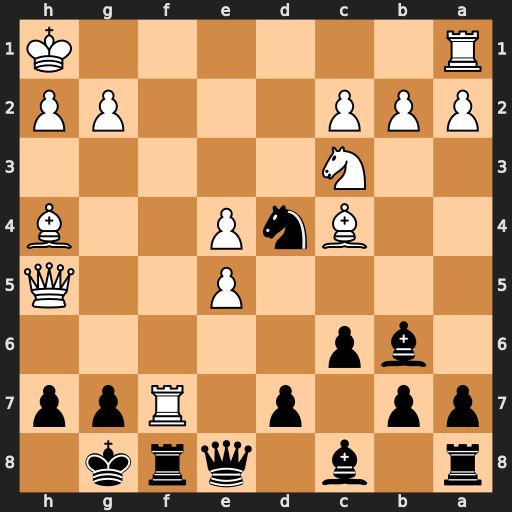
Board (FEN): r1b1qrk1/pp1p1Rpp/1bp5/4P2Q/2BnP2B/2N5/PPP3PP/R6K
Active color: b
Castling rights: -
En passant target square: -
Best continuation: Rxf7 Bxf7+ Qxf7